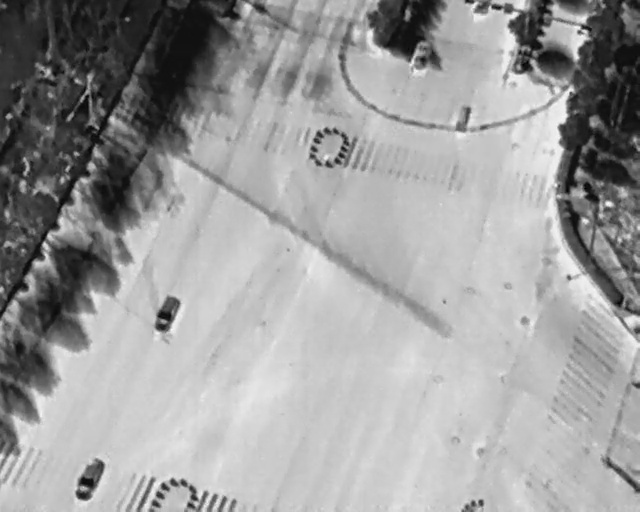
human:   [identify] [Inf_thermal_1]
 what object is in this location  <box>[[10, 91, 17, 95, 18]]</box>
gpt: <ref>1 medium car at the bottom left</ref>

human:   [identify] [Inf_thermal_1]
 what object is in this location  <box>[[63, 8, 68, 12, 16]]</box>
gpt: <ref>1 small car at the top</ref>